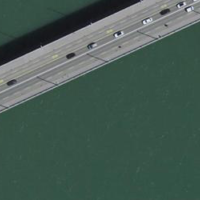
EUNIS habitat code: 57
Species observed at this site:
Mantis religiosa
Culiseta annulata